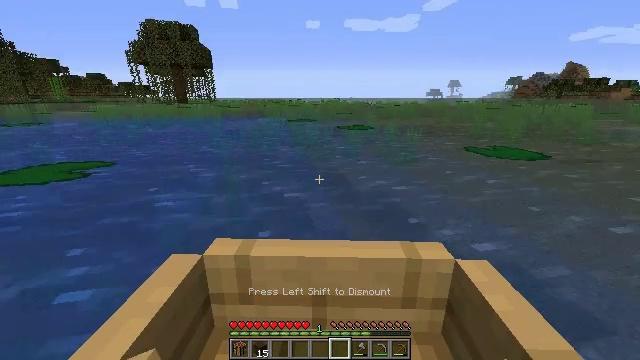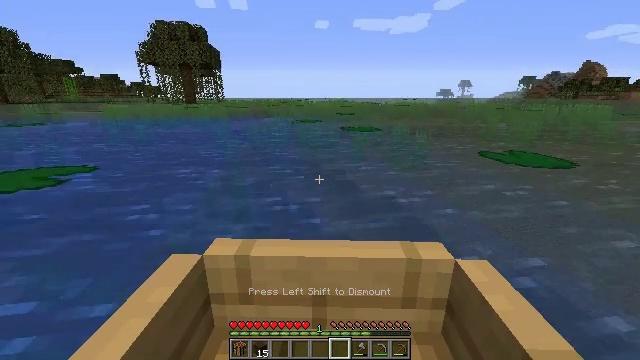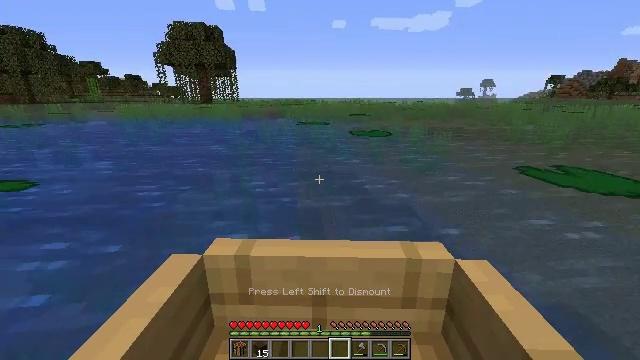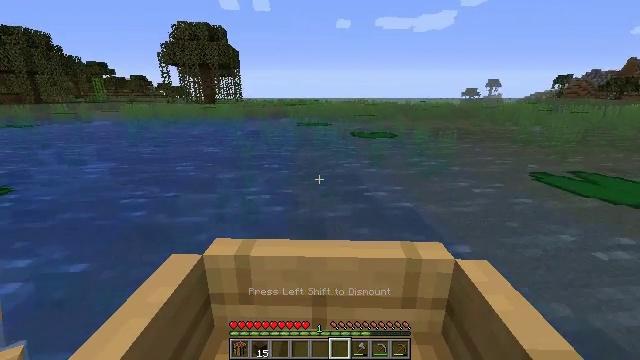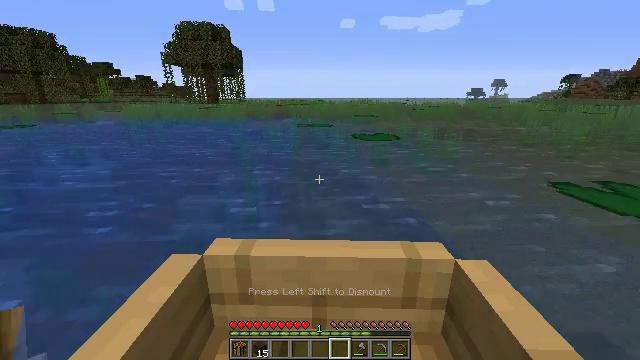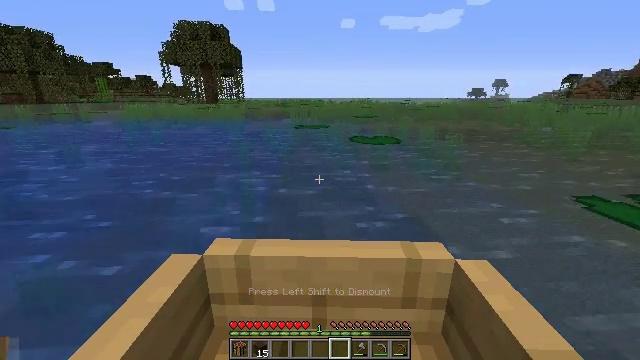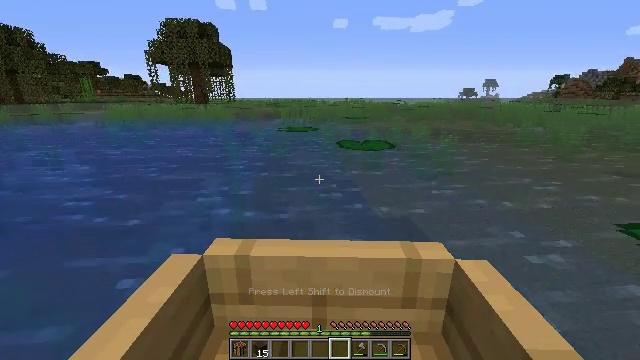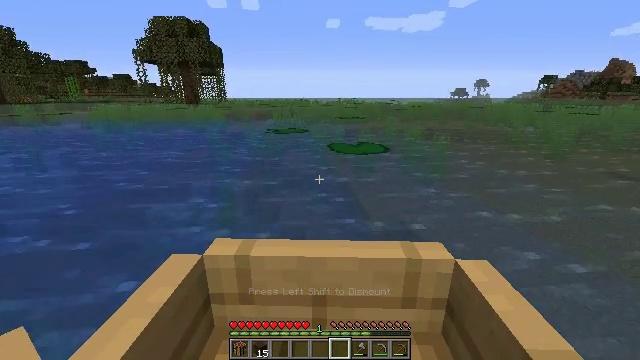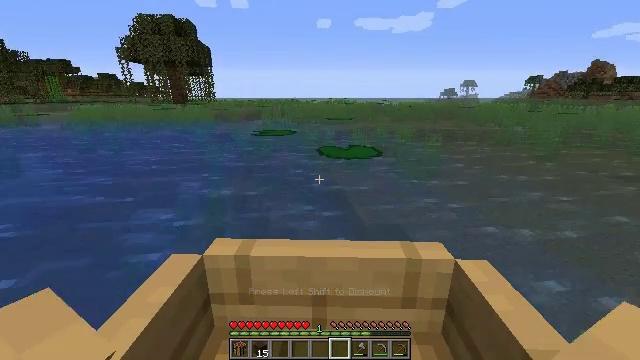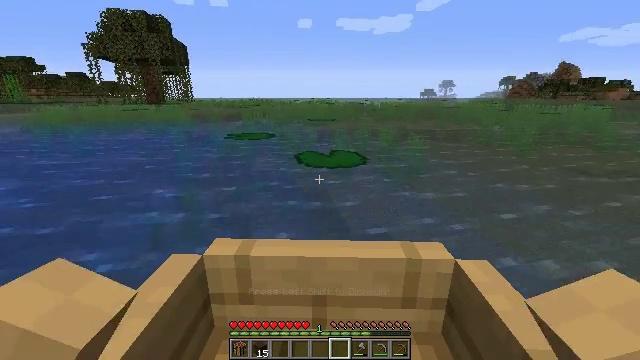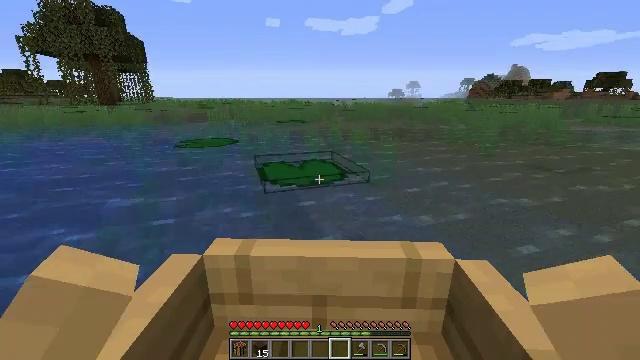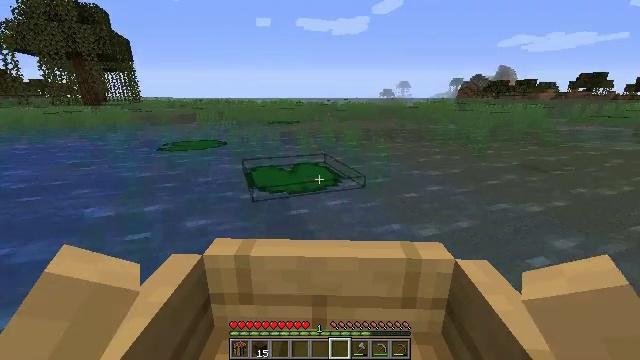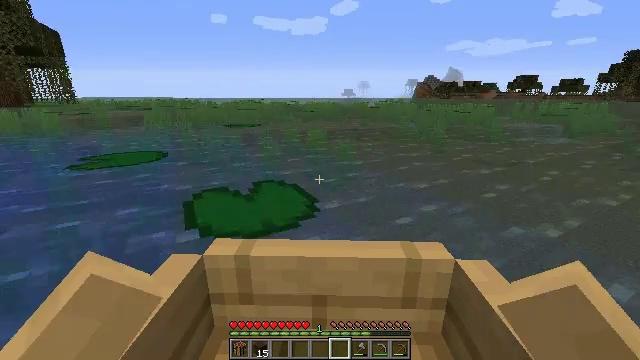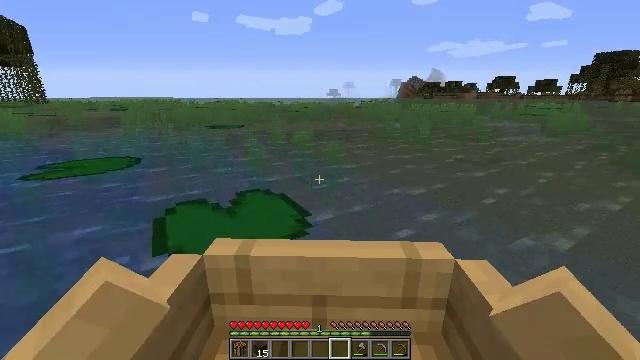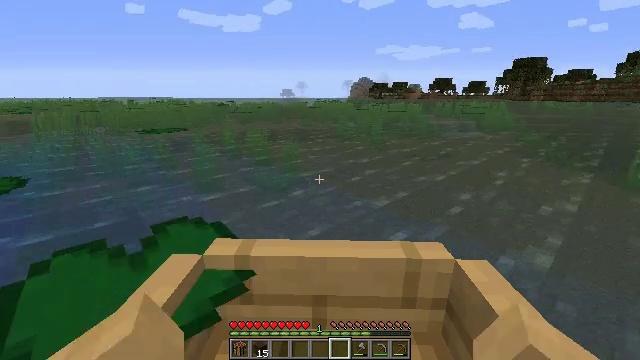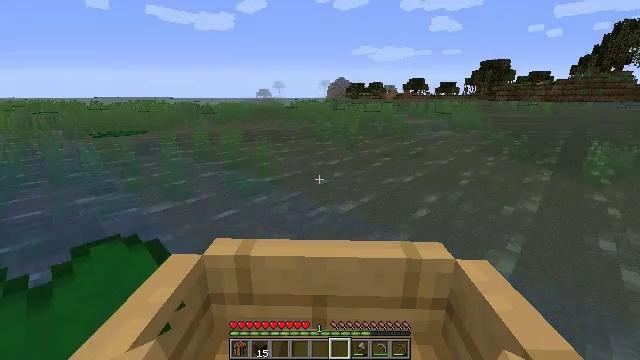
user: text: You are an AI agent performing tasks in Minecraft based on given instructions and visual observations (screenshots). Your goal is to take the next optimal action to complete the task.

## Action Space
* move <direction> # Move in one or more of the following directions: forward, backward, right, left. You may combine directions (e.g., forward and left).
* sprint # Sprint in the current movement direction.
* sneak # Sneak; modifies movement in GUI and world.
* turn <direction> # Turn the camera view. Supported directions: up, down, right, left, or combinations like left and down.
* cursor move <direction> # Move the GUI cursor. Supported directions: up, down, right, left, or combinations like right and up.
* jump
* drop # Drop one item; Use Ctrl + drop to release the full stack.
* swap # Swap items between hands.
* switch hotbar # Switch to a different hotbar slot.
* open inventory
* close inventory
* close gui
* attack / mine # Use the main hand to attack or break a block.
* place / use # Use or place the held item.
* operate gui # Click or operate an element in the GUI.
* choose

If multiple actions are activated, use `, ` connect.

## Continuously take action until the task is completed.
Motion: motion action
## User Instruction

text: Drop a lily pad.
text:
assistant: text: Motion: move forward
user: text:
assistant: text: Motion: move forward
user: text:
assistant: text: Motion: move forward and move right
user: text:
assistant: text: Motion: move forward and move right
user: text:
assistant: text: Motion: move forward and move right
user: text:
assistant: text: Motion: move forward and move right
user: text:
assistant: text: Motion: move forward and move right
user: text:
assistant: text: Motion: move forward and move right
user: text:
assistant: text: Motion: move forward and move right
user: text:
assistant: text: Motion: move forward and move right
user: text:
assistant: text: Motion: move forward and move right
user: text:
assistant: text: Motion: move forward and move right
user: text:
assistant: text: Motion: move forward
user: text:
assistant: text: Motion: move forward and move left
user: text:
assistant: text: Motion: move forward and move left
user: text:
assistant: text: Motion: move forward and move left
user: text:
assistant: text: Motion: move forward and move left
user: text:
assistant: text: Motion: move forward and move left
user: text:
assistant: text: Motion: move forward
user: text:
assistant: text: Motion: move forward
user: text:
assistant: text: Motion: move forward
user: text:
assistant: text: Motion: move forward
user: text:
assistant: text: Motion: move forward
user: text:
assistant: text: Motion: move forward and move left
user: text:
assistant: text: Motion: move forward and move left
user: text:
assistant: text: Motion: move forward and move left
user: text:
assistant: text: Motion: move forward and move left
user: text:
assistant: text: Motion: move forward
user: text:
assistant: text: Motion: move forward
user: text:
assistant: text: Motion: move forward